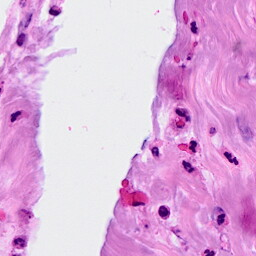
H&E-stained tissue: Breast